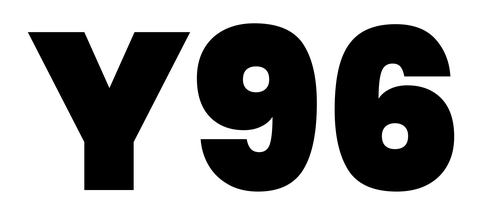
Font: Poppins-Black